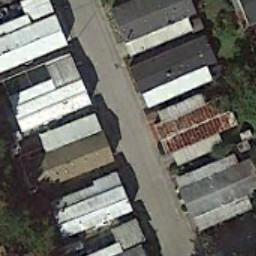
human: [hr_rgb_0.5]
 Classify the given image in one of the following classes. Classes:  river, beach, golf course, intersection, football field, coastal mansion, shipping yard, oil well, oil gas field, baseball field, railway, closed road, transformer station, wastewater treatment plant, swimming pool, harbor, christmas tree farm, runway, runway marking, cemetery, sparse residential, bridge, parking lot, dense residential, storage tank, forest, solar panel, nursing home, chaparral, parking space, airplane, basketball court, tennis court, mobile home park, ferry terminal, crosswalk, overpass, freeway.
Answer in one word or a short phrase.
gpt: mobile home park